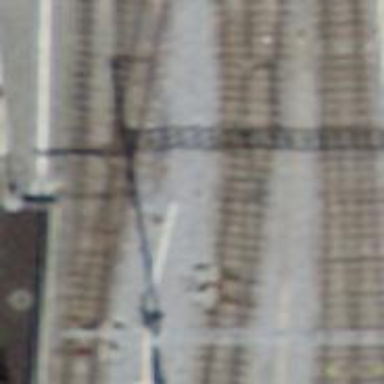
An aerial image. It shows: Narrow-gauge railway yard with electrified contact line.